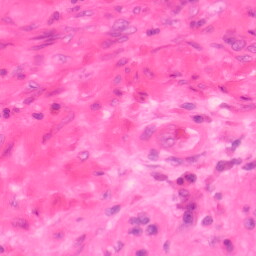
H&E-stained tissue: Colon